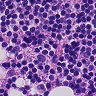
Metastatic tissue present: no